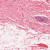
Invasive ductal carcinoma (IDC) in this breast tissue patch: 0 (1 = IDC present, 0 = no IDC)